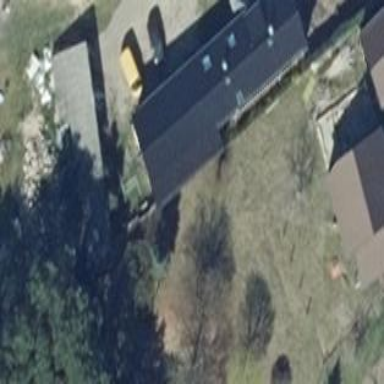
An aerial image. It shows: Building with gabled roof. The roof orientation is along the building.